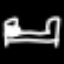
Label: bed